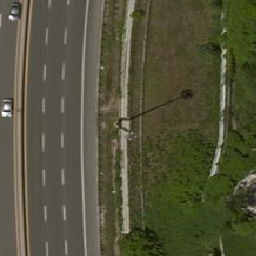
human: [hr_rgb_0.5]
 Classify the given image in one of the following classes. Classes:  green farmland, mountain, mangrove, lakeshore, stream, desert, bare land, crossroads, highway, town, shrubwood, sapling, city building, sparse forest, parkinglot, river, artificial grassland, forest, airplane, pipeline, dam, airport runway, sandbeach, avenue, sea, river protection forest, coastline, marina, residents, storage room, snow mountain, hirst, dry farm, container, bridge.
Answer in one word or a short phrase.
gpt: highway